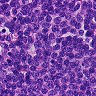
Metastatic tissue present: no